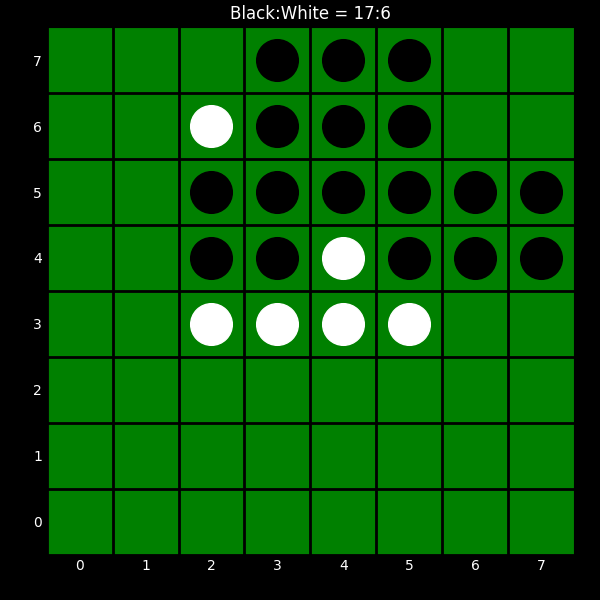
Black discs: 17
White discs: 6